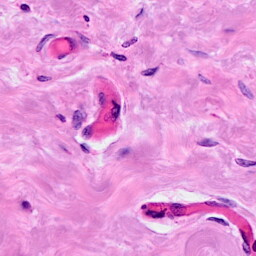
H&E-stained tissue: Breast